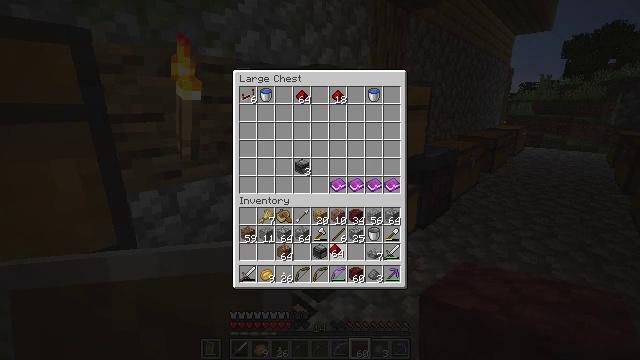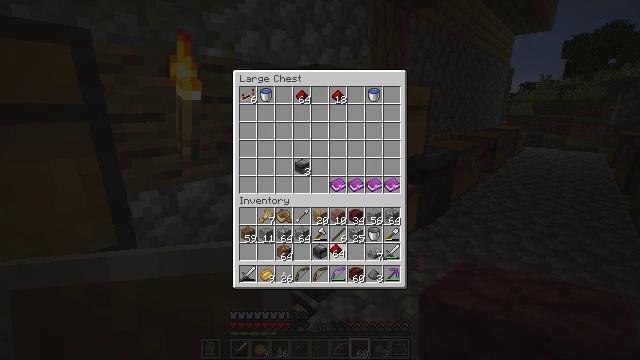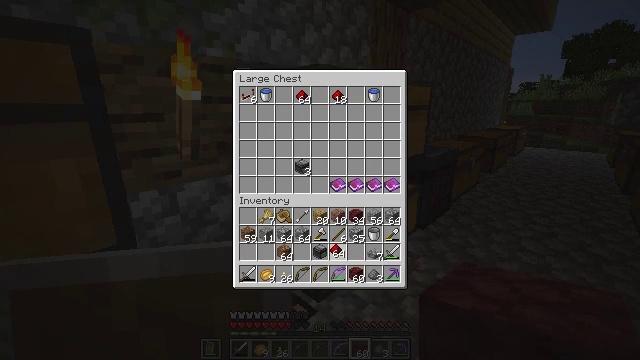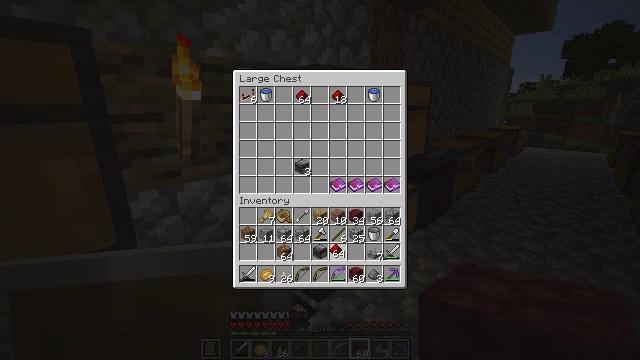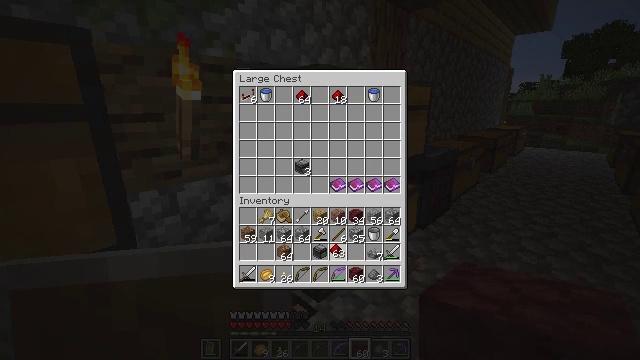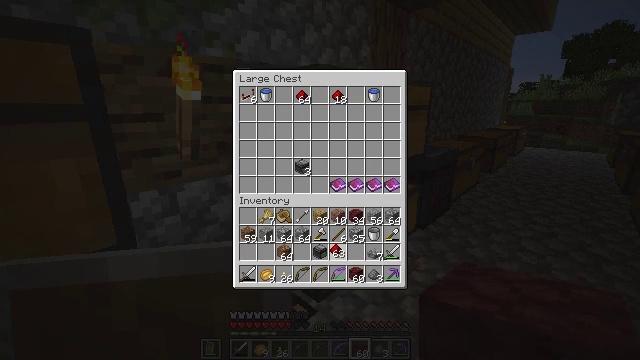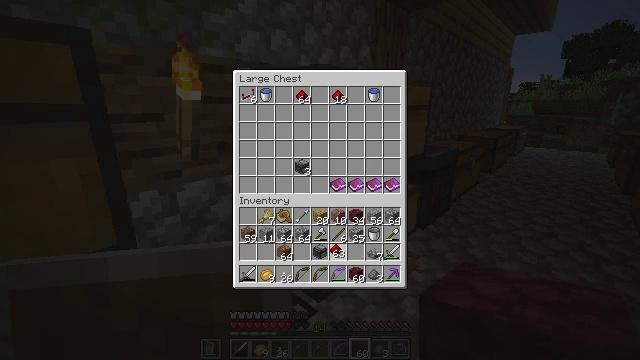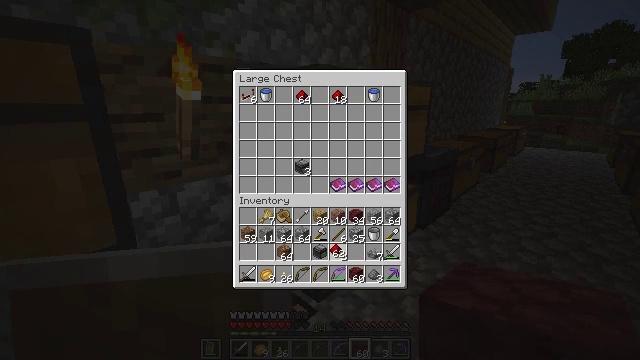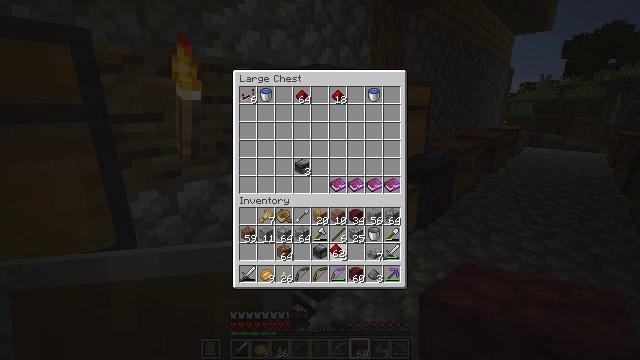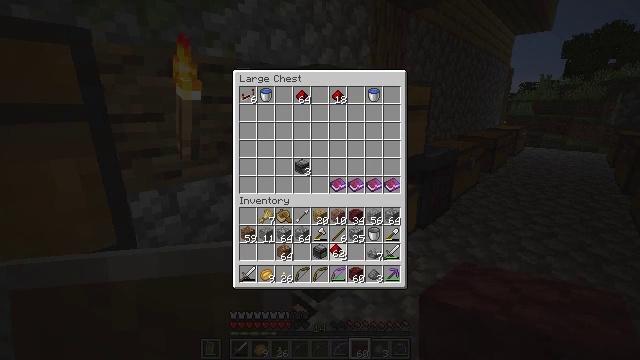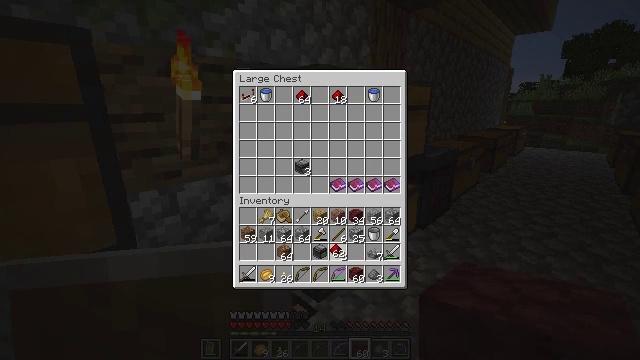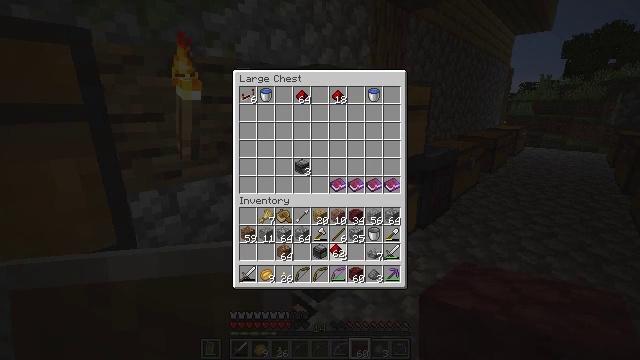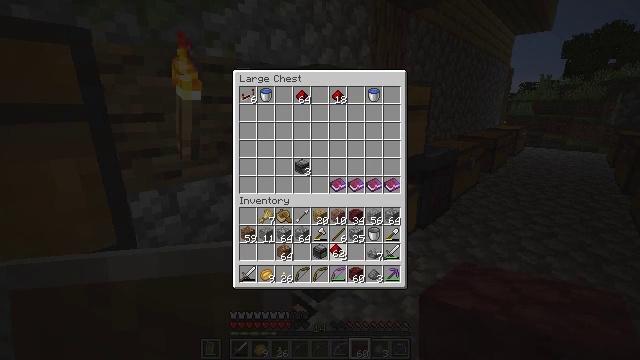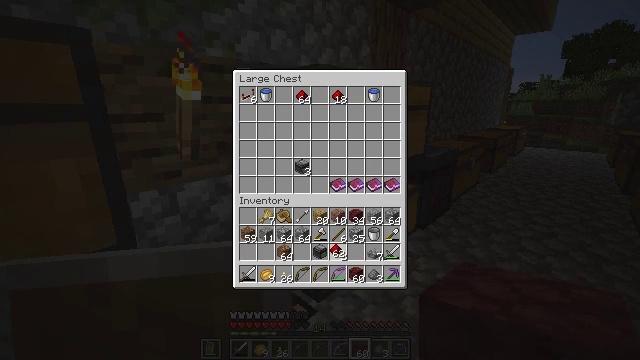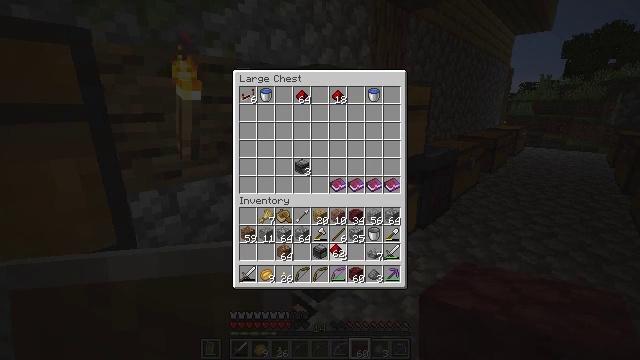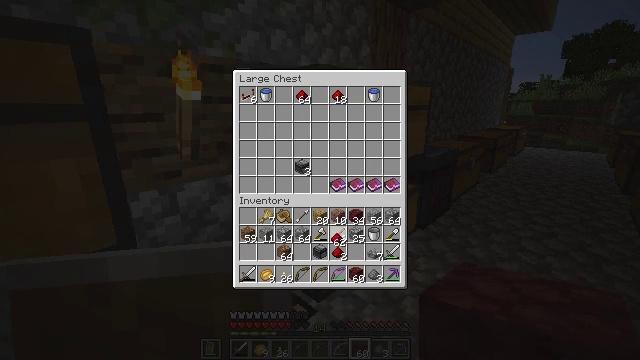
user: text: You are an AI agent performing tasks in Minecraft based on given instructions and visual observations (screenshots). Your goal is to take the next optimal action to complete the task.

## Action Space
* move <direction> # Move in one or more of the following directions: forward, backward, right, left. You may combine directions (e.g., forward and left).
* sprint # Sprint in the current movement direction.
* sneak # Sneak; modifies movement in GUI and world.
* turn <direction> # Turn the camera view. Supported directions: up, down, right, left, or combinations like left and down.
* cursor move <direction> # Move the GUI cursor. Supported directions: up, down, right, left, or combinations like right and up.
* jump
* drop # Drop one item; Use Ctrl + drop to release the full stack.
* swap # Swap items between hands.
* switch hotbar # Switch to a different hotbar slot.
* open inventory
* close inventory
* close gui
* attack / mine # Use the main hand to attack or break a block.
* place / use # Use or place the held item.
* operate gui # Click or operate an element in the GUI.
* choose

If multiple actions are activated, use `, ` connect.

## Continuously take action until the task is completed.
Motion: motion action
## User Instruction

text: Combine resources to craft a dispenser.
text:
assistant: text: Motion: use / place
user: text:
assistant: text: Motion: use / place
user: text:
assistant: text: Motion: use / place
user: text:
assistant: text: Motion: no_op
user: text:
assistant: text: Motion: use / place
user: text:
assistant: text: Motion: use / place
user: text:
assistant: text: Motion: no_op
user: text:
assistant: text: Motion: no_op
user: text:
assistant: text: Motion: no_op
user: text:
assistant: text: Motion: no_op
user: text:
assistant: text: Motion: no_op
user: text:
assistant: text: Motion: no_op
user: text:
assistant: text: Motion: no_op
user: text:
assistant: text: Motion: no_op
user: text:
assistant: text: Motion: turn up
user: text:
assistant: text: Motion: turn up
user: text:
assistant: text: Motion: turn up
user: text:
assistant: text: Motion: turn up
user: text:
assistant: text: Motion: turn up
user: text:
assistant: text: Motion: no_op
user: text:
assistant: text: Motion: no_op
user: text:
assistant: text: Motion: no_op
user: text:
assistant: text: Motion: no_op
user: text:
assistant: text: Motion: no_op
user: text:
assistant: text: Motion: no_op
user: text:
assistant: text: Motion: attack / mine
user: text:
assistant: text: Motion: attack / mine
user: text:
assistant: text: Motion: no_op
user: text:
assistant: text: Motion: no_op
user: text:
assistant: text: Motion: no_op